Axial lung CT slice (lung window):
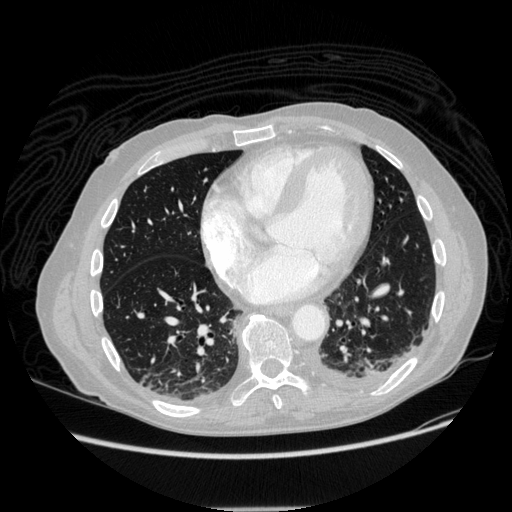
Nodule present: no